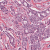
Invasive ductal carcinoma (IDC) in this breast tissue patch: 1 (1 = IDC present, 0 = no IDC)